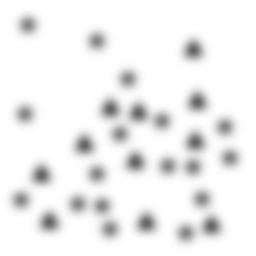
Squares: 0
Triangles: 11
Stars: 17
Total shapes: 28